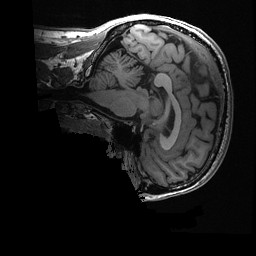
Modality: T1w
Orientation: sagittal
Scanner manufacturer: ge
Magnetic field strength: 3 T
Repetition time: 0.008164 s
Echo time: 0.003184 s